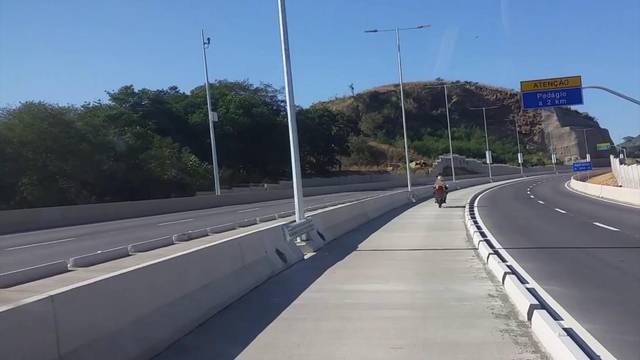
Region: Brazil
Coordinates: -22.872, -43.409